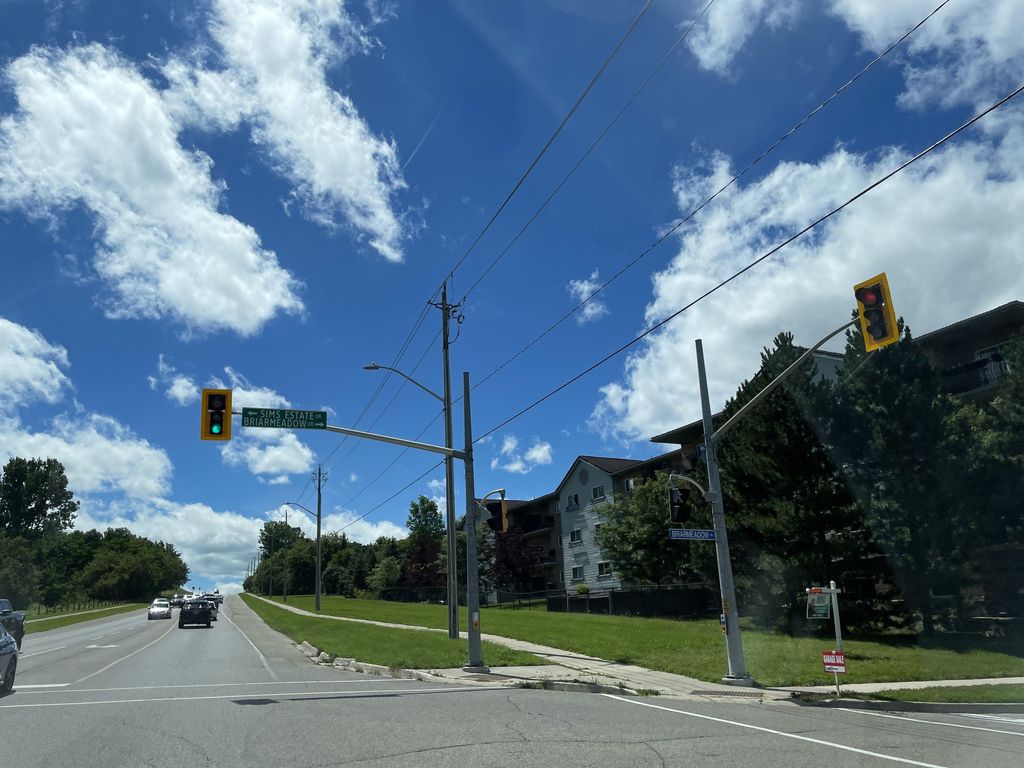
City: kitchener-waterloo